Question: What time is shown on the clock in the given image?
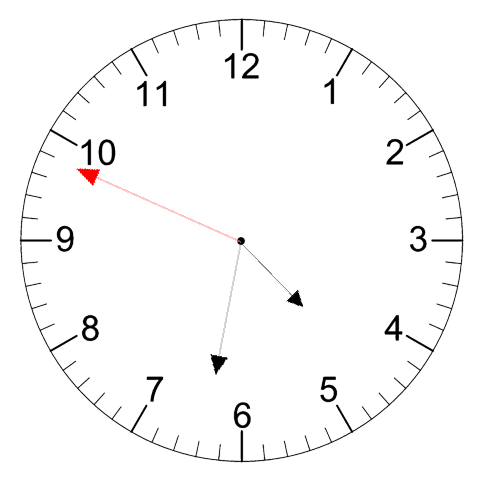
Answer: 04:31:49